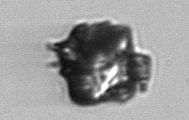
Label: Delphineis